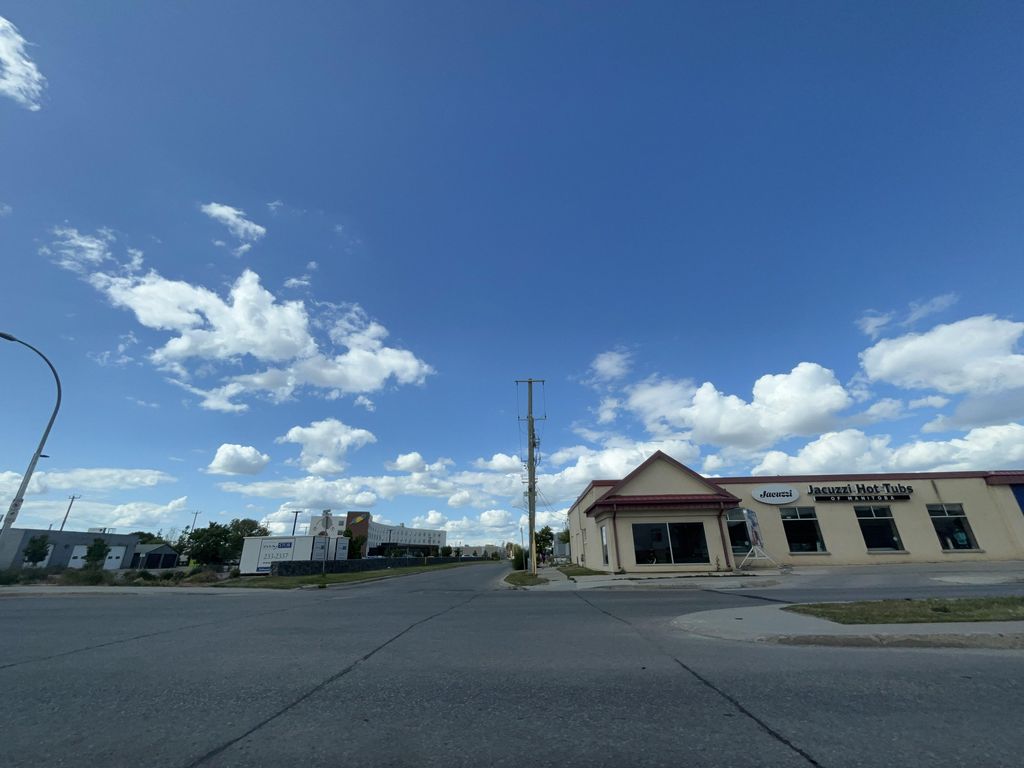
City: winnipeg